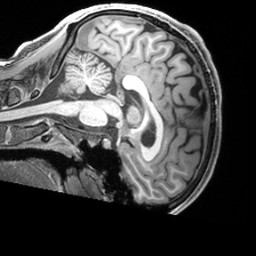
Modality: T1w
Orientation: sagittal